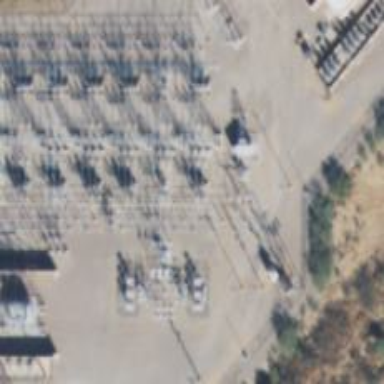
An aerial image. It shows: Switch for power supply.